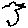
Label: bird